Question: I would like to replicate something like this in Python. Anyone know if this is possible?
I'll have a 2D array as input and text lists of labels for rows and columns.
The 2D array values should be plotted in each cell, as below.

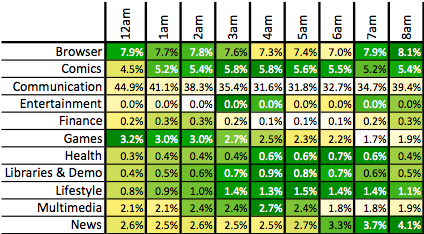
Answer: Since no one has answered you, here is a good starting point:
'''
import numpy as np
import matplotlib.cm as cm
import matplotlib.pyplot as plt
import matplotlib.ticker as ticker
z = np.random.rand(10, 10) # generate random data
nx, ny = z.shape
indx, indy = np.arange(nx), np.arange(ny)
x, y = np.meshgrid(indx, indy)
fig, ax = plt.subplots()
ax.imshow(z.T, interpolation="nearest", cmap=cm.YlGn) # plot grid values
for xval, yval in zip(x.flatten(), y.flatten()):
zval = z[xval, yval]
t = "%.1f%%"%(zval * 100,) # format value with 1 decimal point
c = 'w' if zval > 0.75 else 'k' # if dark-green, change text color to white
ax.text(xval, yval, t, color=c, va='center', ha='center')
xlabels = 'abcdefghij'
ylabels = '<PHONE>'
ax.set_xticks(indx+0.5) # offset x/y ticks so gridlines run on border of boxes
ax.set_yticks(indy+0.5)
ax.grid(ls='-', lw=2)
# the tick labels, if you want them centered need to be adjusted in
# this special way.
for a, ind, labels in zip((ax.xaxis, ax.yaxis), (indx, indy),
(xlabels, ylabels)):
a.set_major_formatter(ticker.NullFormatter())
a.set_minor_locator(ticker.FixedLocator(ind))
a.set_minor_formatter(ticker.FixedFormatter(labels))
ax.xaxis.tick_top()
plt.show()
'''